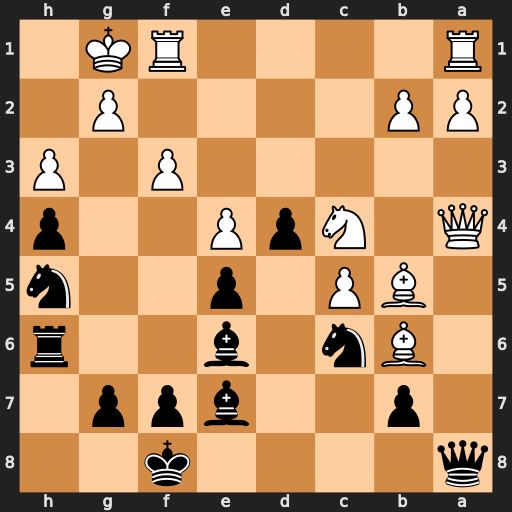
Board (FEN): q4k2/1p2bpp1/1Bn1b2r/1BP1p2n/Q1NpP2p/5P1P/PP4P1/R4RK1
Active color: b
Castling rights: -
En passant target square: -
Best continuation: Qxa4 Bxa4 Bxc4